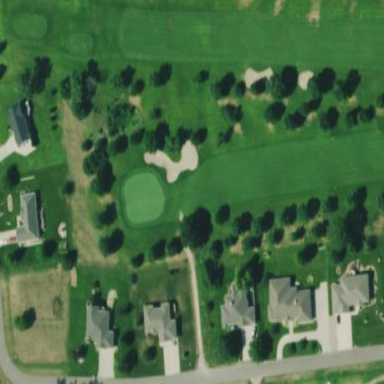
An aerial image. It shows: Grassy area designated as golf fairway.